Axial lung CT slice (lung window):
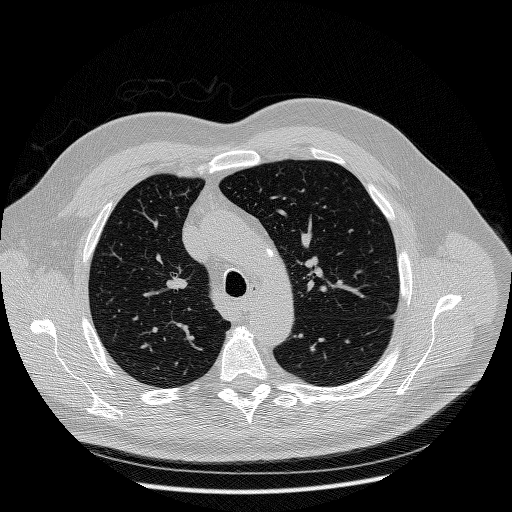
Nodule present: no